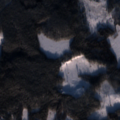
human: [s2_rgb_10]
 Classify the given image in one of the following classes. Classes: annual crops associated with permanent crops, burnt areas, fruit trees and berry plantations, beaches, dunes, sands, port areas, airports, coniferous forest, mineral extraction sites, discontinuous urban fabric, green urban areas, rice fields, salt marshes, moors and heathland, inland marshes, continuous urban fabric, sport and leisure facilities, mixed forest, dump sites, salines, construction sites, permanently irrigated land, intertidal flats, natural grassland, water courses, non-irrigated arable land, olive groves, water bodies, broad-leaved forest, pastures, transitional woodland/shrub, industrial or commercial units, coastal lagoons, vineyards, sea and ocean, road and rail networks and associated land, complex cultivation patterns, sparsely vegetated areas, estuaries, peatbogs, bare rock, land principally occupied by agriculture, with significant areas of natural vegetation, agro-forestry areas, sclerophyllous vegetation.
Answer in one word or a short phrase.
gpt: coniferous forest, mixed forest